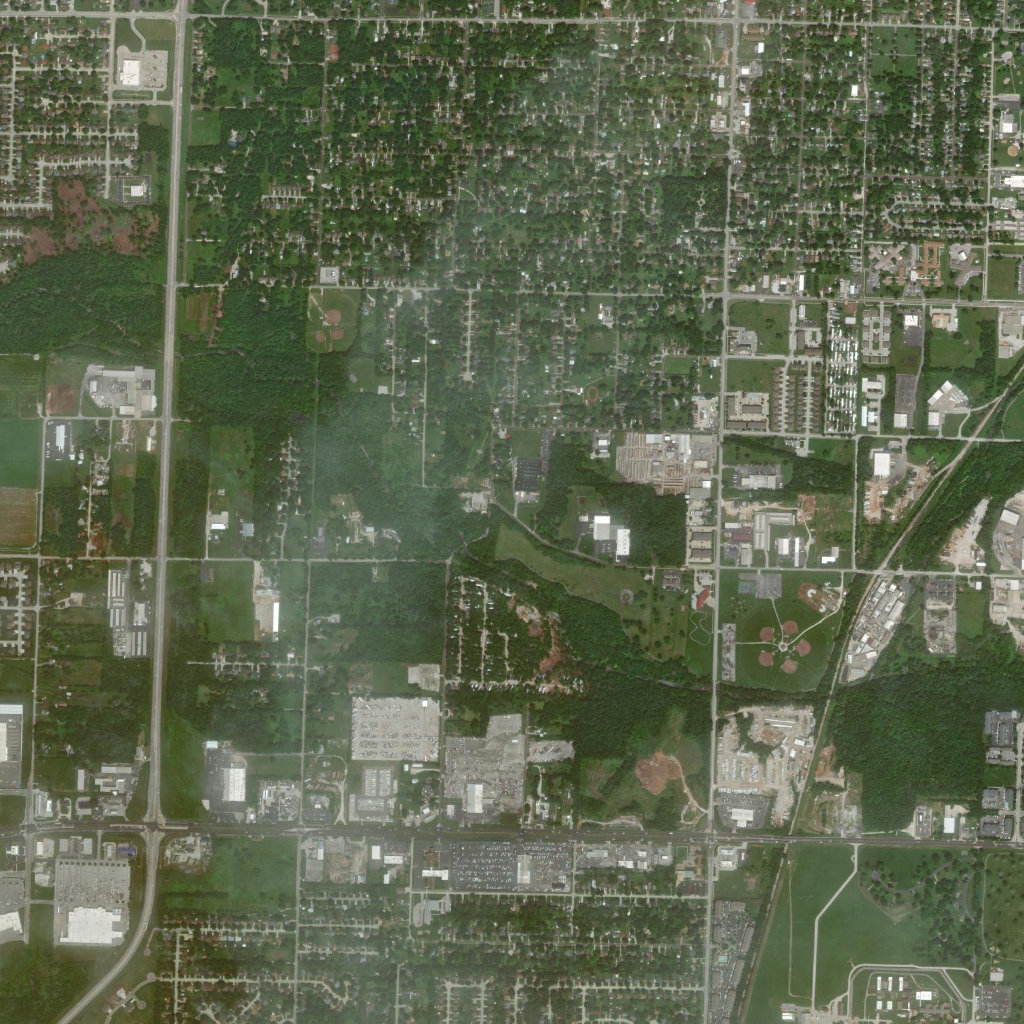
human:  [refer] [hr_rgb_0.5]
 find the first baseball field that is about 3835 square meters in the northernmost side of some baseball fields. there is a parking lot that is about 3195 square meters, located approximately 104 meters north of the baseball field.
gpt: <box>[[97, 14, 99, 16, 0]]</box>